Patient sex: M
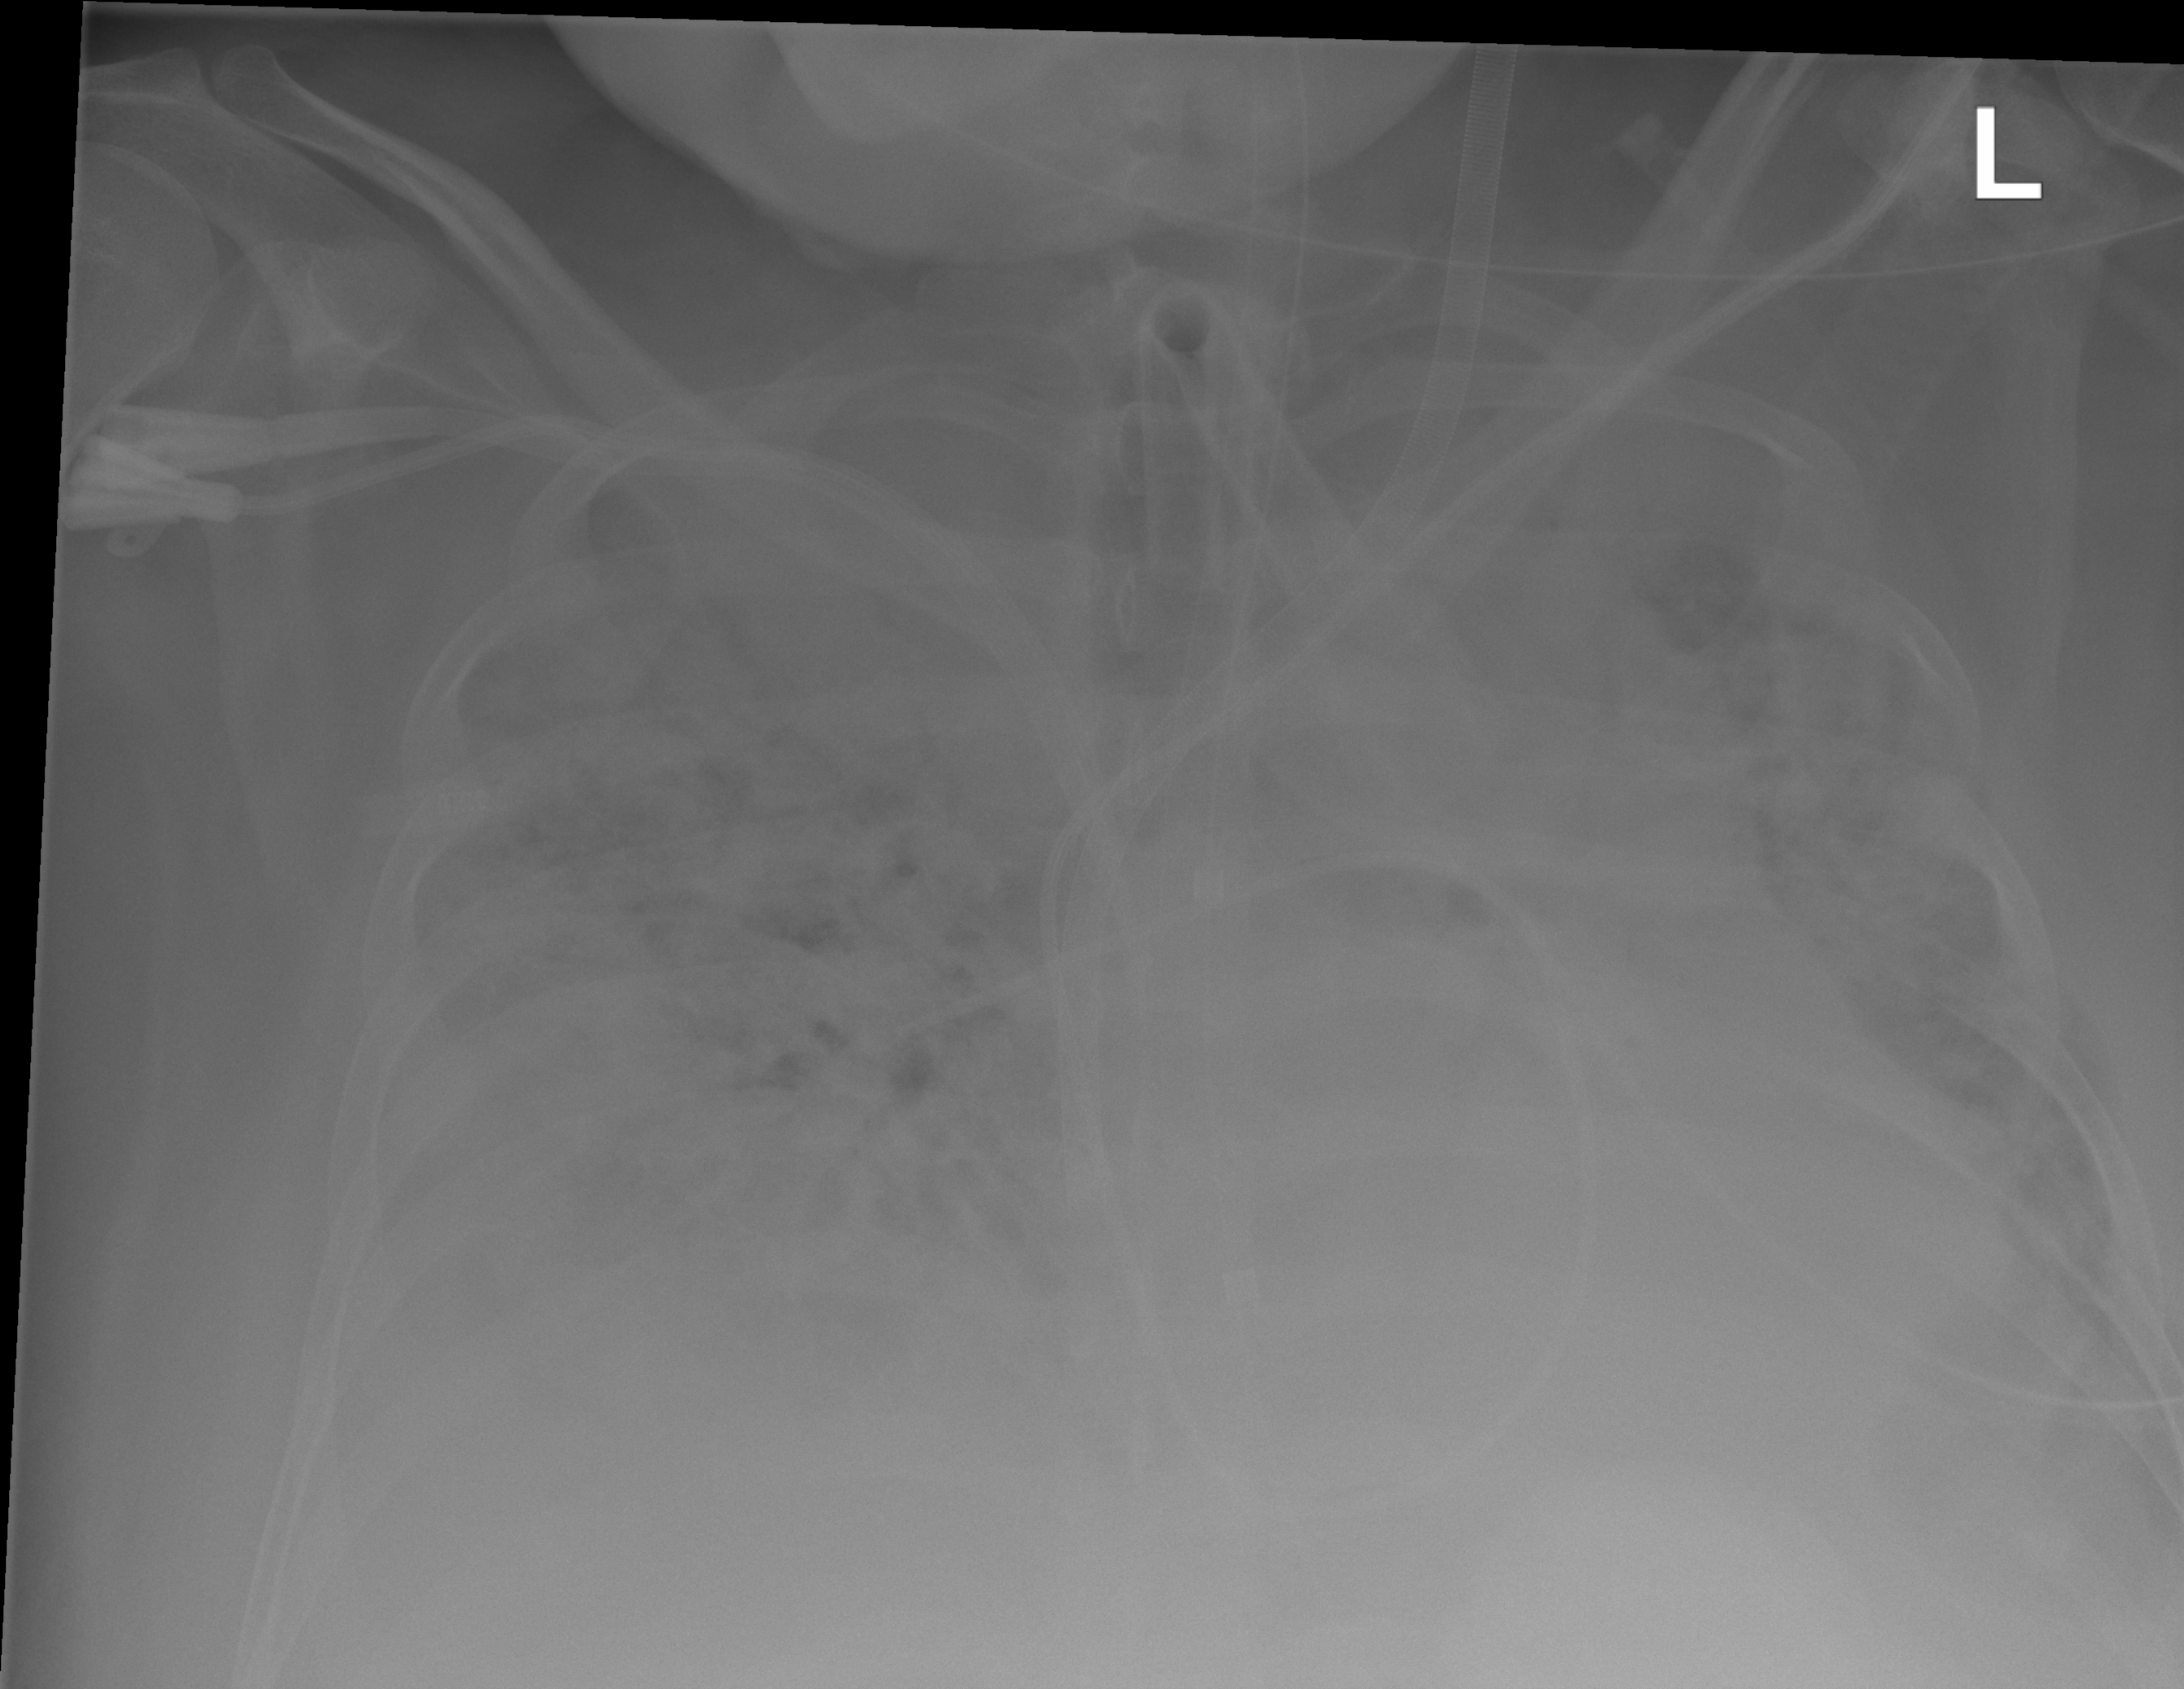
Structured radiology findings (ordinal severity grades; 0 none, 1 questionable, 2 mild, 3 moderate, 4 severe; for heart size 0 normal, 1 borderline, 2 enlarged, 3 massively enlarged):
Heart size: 0
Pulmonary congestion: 2
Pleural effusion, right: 3
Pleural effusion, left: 2
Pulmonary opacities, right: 3
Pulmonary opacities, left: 3
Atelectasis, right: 3
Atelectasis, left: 3